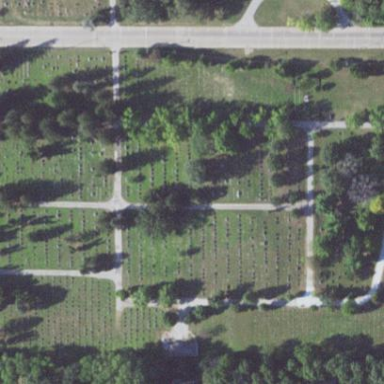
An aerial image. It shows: Cemetery.